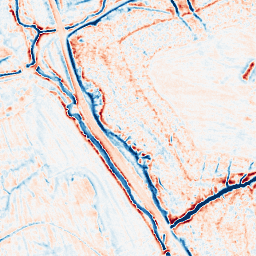
Category: edge_preserving
Decomposition family: anisotropic_diffusion
Decomposition parameters: iterations: 20
kappa: 10
gamma: 0.15
Upsampling method: cubic_mitchell
Upsampling parameters: scale: 4
Upsampling scale: 4